Question: I've been writing an .obj loader for openGl. The geometry loads in fine, but the normals are always messed up. I've tried to export models in 2 different programs and nothing seems to work. As far as I know, this is how you put in a normal to a GL_TRIANGLES
'''
glNormal3fv(norm1);
glVertex3fv(vert1);
glNormal3fv(norm2);
glVertex3fv(vert2);
glNormal3fv(norm3);
glVertex3fv(vert3);
'''
(the normals are referencing to GLfloats in the rest of the code.)
EDIT: Here is a picture of a isohedron with the broken normals
This is the full obj loader code and file:
'''
void loadOBJFromFile(NSString *path,float movex,float movey)
{
NSString *contentns = [[NSString alloc]initWithContentsOfFile:path encoding:NSASCIIStringEncoding error:NULL];
NSArray *pieces = [contentns componentsSeparatedByString:@"#"];
//creating the arrays to read the vertecies and normals from.
NSArray *normals = [[pieces objectAtIndex:3]componentsSeparatedByString:@"
"];
NSArray *vertecies = [[pieces objectAtIndex:2]componentsSeparatedByString:@"
"];
//The +1 is to make sure we ignore the texture/ material definition that vomes before the faces.
int normalCount = [[normals objectAtIndex:0]intValue]+2;
int faceCount = [[normals objectAtIndex:normalCount]intValue];
//glTranslatef(movex, 0, movey);
glBegin(GL_TRIANGLES);
{
for (int i = 0; i < faceCount;i++)
{
//aquires all the numbers in thye current face.
NSArray *currentFace = [[normals objectAtIndex:normalCount+i+1]componentsSeparatedByString:@" "];
NSArray *v1 = [[currentFace objectAtIndex:1]componentsSeparatedByString:@"//"];
NSArray *v2 = [[currentFace objectAtIndex:2]componentsSeparatedByString:@"//"];
NSArray *v3 = [[currentFace objectAtIndex:3]componentsSeparatedByString:@"//"];
//crewatres the arrays to contain the vertecies
NSArray *vertex1 = [[vertecies objectAtIndex:[[v1 objectAtIndex:1]intValue]]componentsSeparatedByString:@" "];
NSArray *vertex2 = [[vertecies objectAtIndex:[[v2 objectAtIndex:1]intValue]]componentsSeparatedByString:@" "];
NSArray *vertex3 = [[vertecies objectAtIndex:[[v3 objectAtIndex:1]intValue]]componentsSeparatedByString:@" "];
//creates all the arrays for the normals
NSArray *normal1 = [[normals objectAtIndex:[[v1 objectAtIndex:1]intValue]]componentsSeparatedByString:@" "];
NSArray *normal2 = [[normals objectAtIndex:[[v2 objectAtIndex:1]intValue]]componentsSeparatedByString:@" "];
NSArray *normal3 = [[normals objectAtIndex:[[v3 objectAtIndex:1]intValue]]componentsSeparatedByString:@" "];
//creates the vertecies coordinates
GLfloat vert1[] = {[[vertex1 objectAtIndex:1]floatValue],[[vertex1 objectAtIndex:2]floatValue],[[vertex1 objectAtIndex:3]floatValue]};
GLfloat vert2[] = {[[vertex2 objectAtIndex:1]floatValue],[[vertex2 objectAtIndex:2]floatValue],[[vertex2 objectAtIndex:3]floatValue]};
GLfloat vert3[] = {[[vertex3 objectAtIndex:1]floatValue],[[vertex3 objectAtIndex:2]floatValue],[[vertex3 objectAtIndex:3]floatValue]};
//creates the normals coordinates
GLfloat norm1[] = {[[normal1 objectAtIndex:1]floatValue],[[normal1 objectAtIndex:2]floatValue],[[normal1 objectAtIndex:3]floatValue]};
GLfloat norm2[] = {[[normal2 objectAtIndex:1]floatValue],[[normal2 objectAtIndex:2]floatValue],[[normal2 objectAtIndex:3]floatValue]};
GLfloat norm3[] = {[[normal3 objectAtIndex:1]floatValue],[[normal3 objectAtIndex:2]floatValue],[[normal3 objectAtIndex:3]floatValue]};
glNormal3fv(norm1);
glVertex3fv(vert1);
glNormal3fv(norm2);
glVertex3fv(vert2);
glNormal3fv(norm3);
glVertex3fv(vert3);
}}
glEnd();
'''
}
obj file:
'''
#Wavefront OBJ file created by Hexagon 2
mtllib object.mtl
g Form0
usemtl def_surf_mat
# 12
v -12.533 4.78719 0
v -12.533 20.2788 0
v -7.74583 12.533 -12.533
v -7.74583 12.533 12.533
v 0 0 -7.74583
v 0 0 7.74583
v 0 25.066 -7.74583
v 0 25.066 7.74583
v 7.74583 12.533 -12.533
v 7.74583 12.533 12.533
v 12.533 4.78719 0
v 12.533 20.2788 0
# 12
vn -0.850651 -0.525731 0
vn -0.850651 0.525731 1.50014e-08
vn -0.525731 -1.50014e-08 -0.850651
vn -0.525731 0 0.850651
vn 1.50014e-08 -0.850651 -0.525731
vn -1.50014e-08 -0.850651 0.525731
vn -1.50014e-08 0.850651 -0.525731
vn 1.50014e-08 0.850651 0.525731
vn 0.525731 0 -0.850651
vn 0.525731 7.5007e-09 0.850651
vn 0.850651 -0.525731 1.50014e-08
vn 0.850651 0.525731 -1.50014e-08
usemtl def_surf_mat
20
f 7//7 8//8 12//12
f 7//7 2//2 8//8
f 8//8 4//4 10//10
f 6//6 10//10 4//4
f 7//7 9//9 3//3
f 5//5 3//3 9//9
f 6//6 5//5 11//11
f 6//6 1//1 5//5
f 1//1 4//4 2//2
f 1//1 2//2 3//3
f 12//12 11//11 9//9
f 12//12 10//10 11//11
f 2//2 4//4 8//8
f 10//10 12//12 8//8
f 12//12 9//9 7//7
f 3//3 2//2 7//7
f 3//3 5//5 1//1
f 4//4 1//1 6//6
f 9//9 11//11 5//5
f 11//11 10//10 6//6
'''
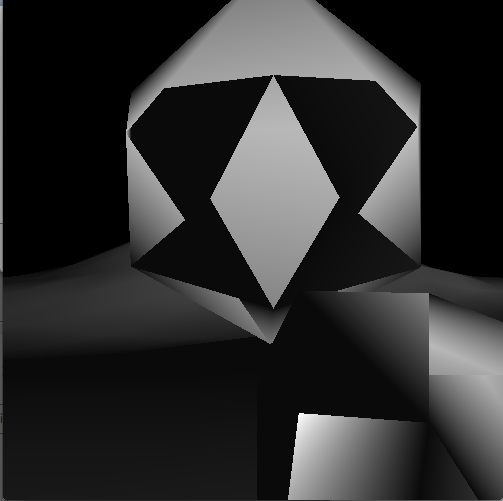
Answer: The answer is very simple. The object was being loaded correctly from the object file. The loader code could be optimized a lot more. After calling,
glEnable(GL_CULL_FACE | GL_CULL_FACE_MODE);
I can't believe I made such a newbie mistake back then. The culling face helped, but only a bit. The real problem was I was forgetting to clear the depth buffer.
'''
glClear(GL_COLOR_BUFFER_BIT | GL_DEPTH_BUFFER_BIT);
'''
That should solve to problem if anyone else is also experiencing the same kind of things.
Some of the problem was fixed, I actually needed to clear another buffer or pop the matrix or something. Now the lighting geometry loads in exactly how it appears in the editors and modeling programs. Thank you all for your help.